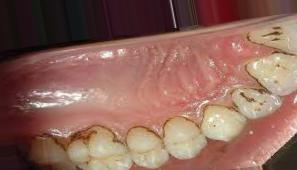
Condition: Tooth Discoloration